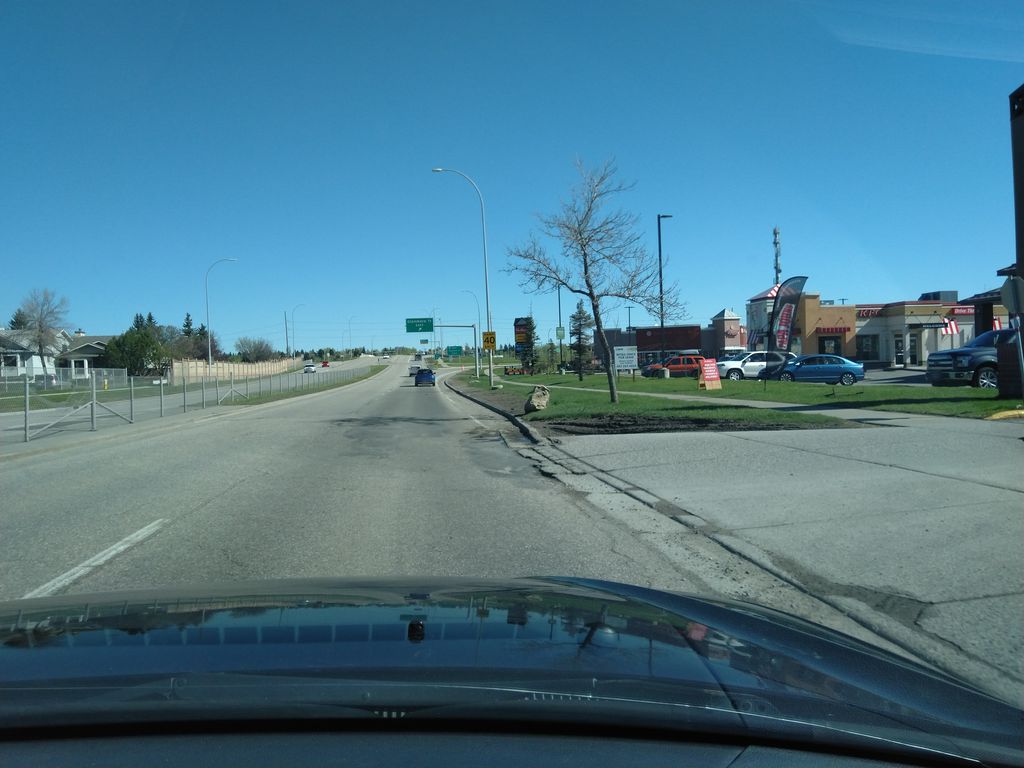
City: calgary